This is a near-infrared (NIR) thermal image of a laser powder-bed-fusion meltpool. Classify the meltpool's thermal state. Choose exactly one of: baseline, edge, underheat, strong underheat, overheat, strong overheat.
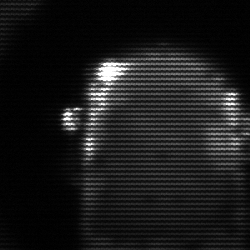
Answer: baseline